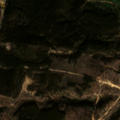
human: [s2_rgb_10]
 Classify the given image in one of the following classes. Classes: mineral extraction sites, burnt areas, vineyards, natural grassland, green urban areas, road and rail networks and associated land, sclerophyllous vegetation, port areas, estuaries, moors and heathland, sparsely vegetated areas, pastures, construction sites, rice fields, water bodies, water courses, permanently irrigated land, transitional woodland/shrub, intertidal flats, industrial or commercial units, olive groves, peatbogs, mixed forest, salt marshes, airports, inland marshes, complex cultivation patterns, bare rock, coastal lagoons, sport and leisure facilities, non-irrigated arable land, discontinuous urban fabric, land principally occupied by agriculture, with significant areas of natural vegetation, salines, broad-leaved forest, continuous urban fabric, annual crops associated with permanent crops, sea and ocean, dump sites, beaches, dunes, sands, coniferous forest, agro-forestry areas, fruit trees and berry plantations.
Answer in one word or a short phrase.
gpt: dump sites, agro-forestry areas, broad-leaved forest, transitional woodland/shrub